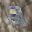
Label: 2